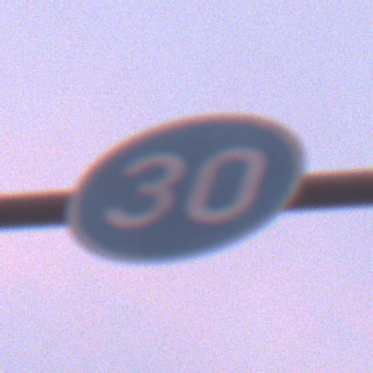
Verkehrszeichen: VorgeschriebeneMindestgeschwindigkeit
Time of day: SunriseSunset
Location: Outdoor (Urban)
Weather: PartlyCloudy
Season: NotSpecified
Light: Natural